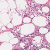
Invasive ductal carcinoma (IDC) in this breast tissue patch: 0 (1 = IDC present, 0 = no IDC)